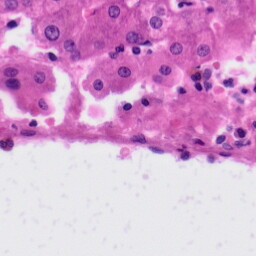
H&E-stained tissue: Liver